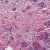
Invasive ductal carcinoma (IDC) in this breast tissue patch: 1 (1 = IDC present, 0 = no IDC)